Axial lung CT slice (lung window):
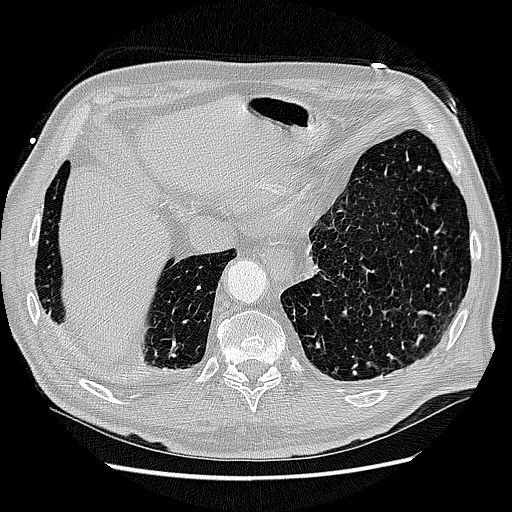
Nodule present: no